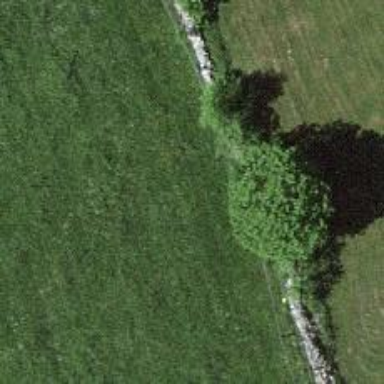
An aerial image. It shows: Wall is shown in the image.